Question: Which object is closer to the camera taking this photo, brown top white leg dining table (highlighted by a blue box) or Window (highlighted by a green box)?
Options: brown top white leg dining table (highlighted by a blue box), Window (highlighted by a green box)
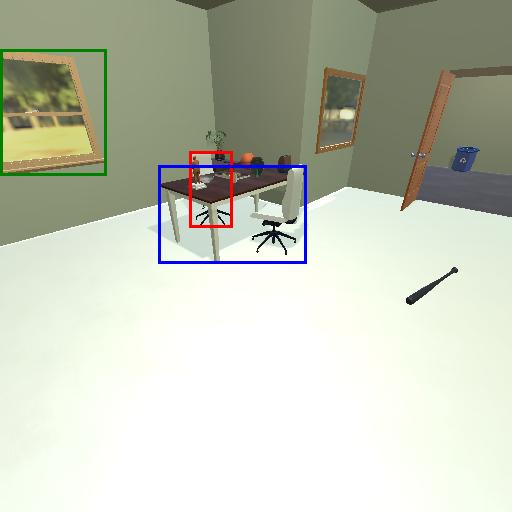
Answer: brown top white leg dining table (highlighted by a blue box)